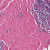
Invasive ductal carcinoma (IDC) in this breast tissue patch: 0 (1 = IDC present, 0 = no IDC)